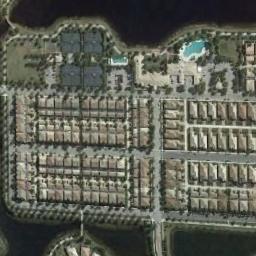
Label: dense_residential